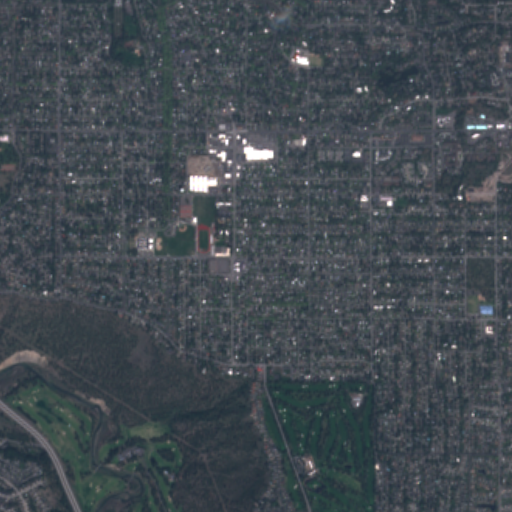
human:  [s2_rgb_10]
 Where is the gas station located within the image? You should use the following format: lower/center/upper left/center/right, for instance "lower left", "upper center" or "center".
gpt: The gas station is located in the upper center of the image.
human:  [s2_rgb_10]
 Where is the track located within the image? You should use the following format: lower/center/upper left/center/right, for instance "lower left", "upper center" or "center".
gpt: The track is located in the center of the image.
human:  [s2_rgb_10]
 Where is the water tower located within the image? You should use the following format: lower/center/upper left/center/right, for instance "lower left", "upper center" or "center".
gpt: The water tower is located in the center of the image.
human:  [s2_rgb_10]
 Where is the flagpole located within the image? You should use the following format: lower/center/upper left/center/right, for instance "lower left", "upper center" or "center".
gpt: The flagpole is located in the upper center of the image.
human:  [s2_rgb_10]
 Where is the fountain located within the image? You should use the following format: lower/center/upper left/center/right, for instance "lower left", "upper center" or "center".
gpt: The fountain is located in the upper left of the image.
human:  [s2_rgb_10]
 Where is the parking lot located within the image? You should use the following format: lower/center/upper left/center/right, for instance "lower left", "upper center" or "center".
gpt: There is no parking lot in the image.